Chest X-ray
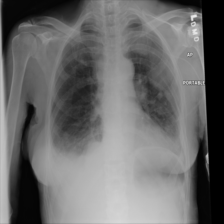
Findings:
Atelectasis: negative
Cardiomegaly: negative
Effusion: negative
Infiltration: negative
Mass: positive
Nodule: positive
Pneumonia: negative
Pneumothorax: negative
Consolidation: negative
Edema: negative
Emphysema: negative
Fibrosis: negative
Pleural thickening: negative
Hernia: negative